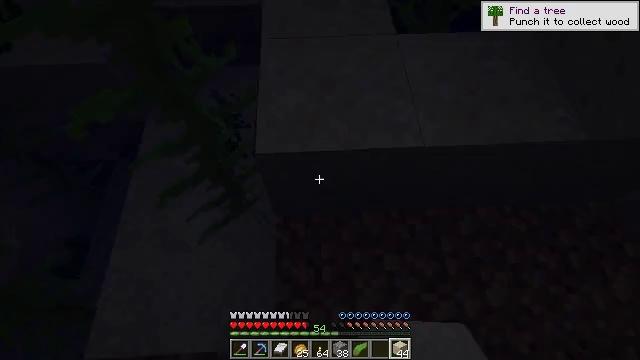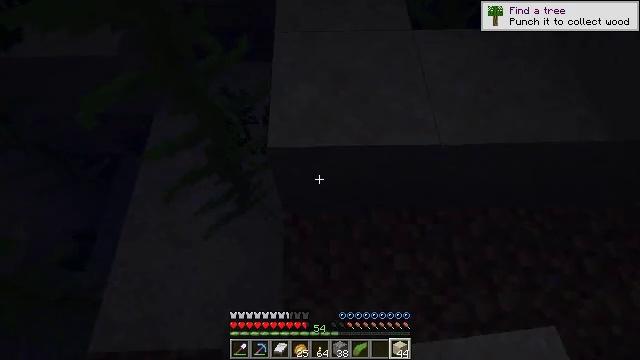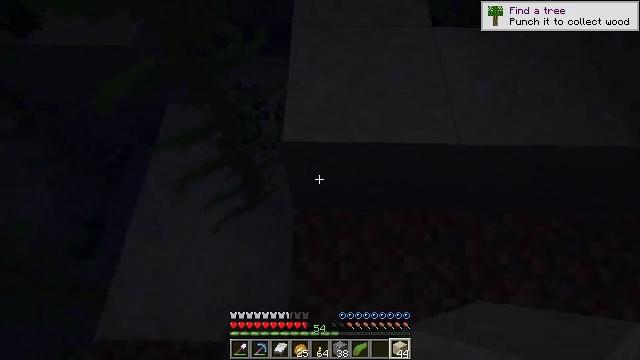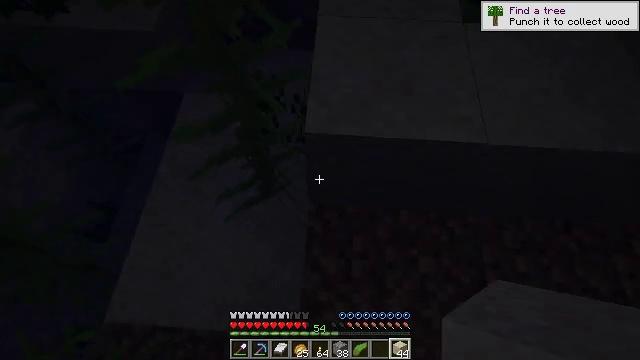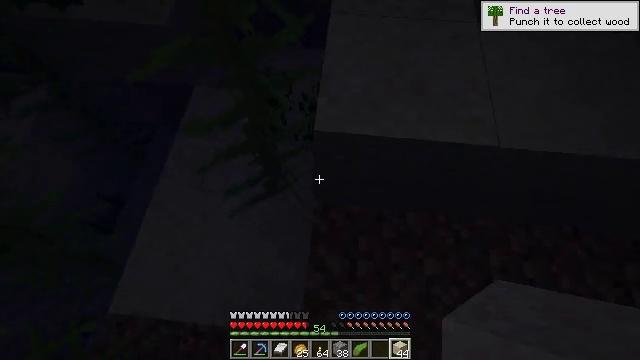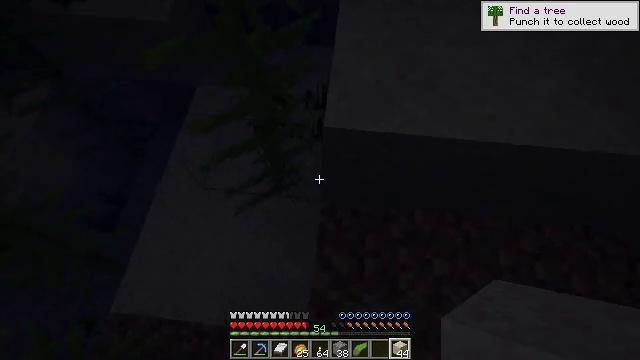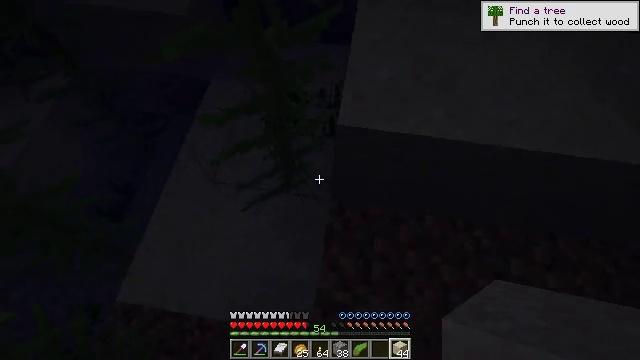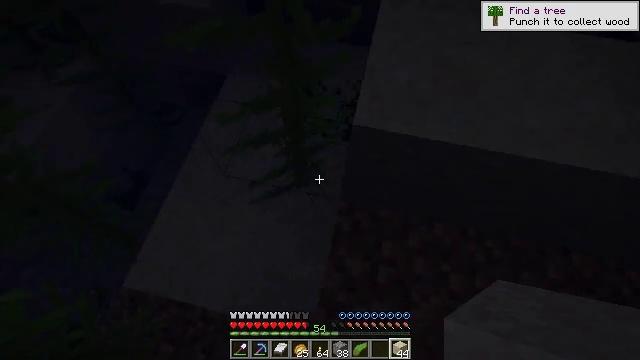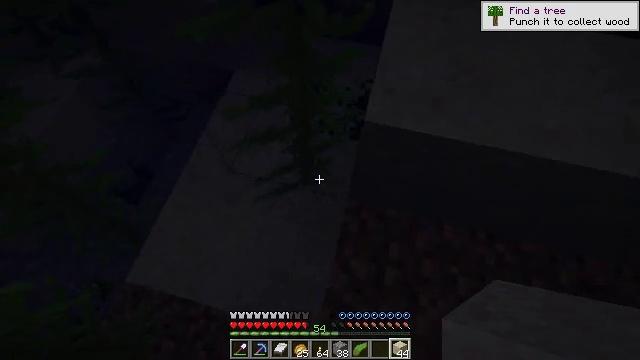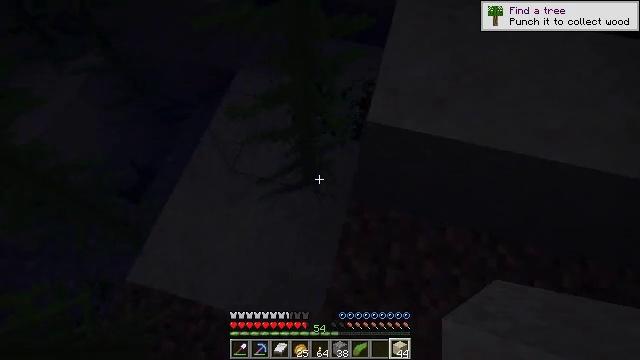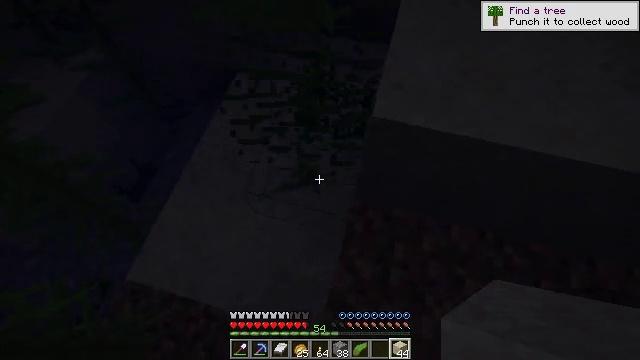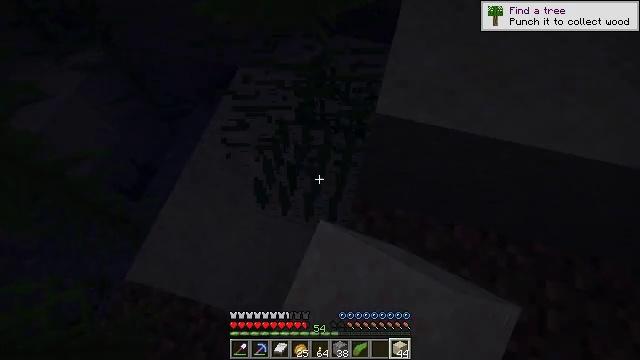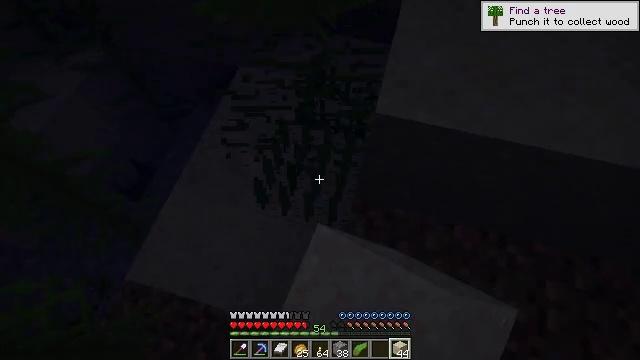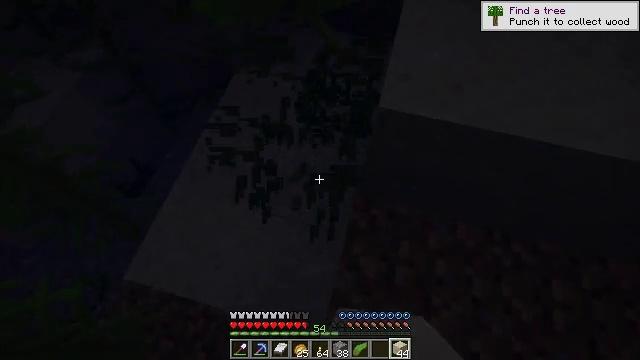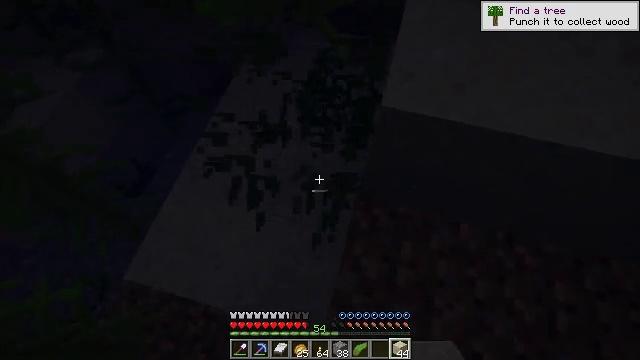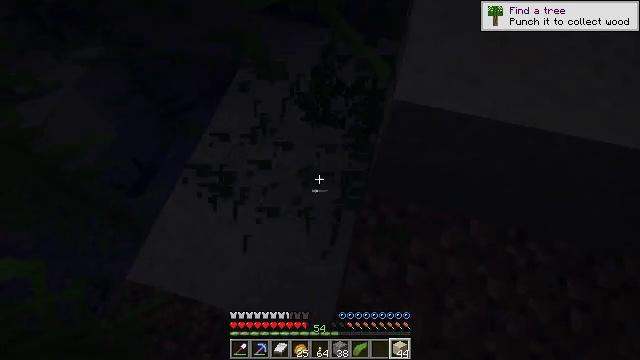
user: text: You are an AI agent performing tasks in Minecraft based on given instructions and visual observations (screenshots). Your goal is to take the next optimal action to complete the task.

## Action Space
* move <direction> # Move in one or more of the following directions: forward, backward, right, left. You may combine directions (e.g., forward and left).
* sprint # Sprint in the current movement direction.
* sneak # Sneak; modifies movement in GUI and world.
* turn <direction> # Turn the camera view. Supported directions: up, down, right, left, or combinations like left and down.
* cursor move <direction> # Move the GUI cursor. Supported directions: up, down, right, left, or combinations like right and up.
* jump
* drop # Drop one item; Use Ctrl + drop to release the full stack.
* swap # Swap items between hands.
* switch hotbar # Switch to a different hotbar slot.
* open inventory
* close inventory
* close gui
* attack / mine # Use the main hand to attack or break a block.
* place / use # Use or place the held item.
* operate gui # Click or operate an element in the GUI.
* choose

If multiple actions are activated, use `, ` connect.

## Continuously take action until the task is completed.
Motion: motion action
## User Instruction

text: Harvest kelp from the ocean.
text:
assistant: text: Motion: move left, turn left
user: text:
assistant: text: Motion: move left, turn left
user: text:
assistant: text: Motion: turn left
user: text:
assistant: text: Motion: turn left
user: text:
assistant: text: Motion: no_op
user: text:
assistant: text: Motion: turn left
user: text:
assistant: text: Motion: turn left
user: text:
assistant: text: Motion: turn left
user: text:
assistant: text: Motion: no_op
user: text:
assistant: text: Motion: attack / mine
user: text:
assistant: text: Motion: attack / mine
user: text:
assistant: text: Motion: attack / mine
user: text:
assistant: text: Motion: attack / mine
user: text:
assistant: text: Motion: move left
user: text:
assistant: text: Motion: move left
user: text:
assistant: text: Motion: no_op